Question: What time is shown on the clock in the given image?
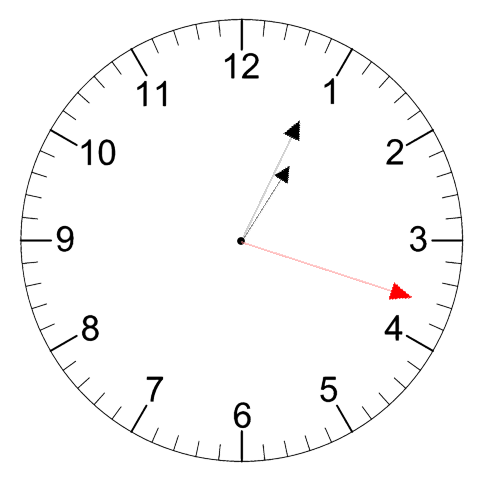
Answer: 01:04:18